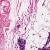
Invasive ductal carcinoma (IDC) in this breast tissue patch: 0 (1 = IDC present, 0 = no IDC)